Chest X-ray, PA view. Patient: 37 years old, sex M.
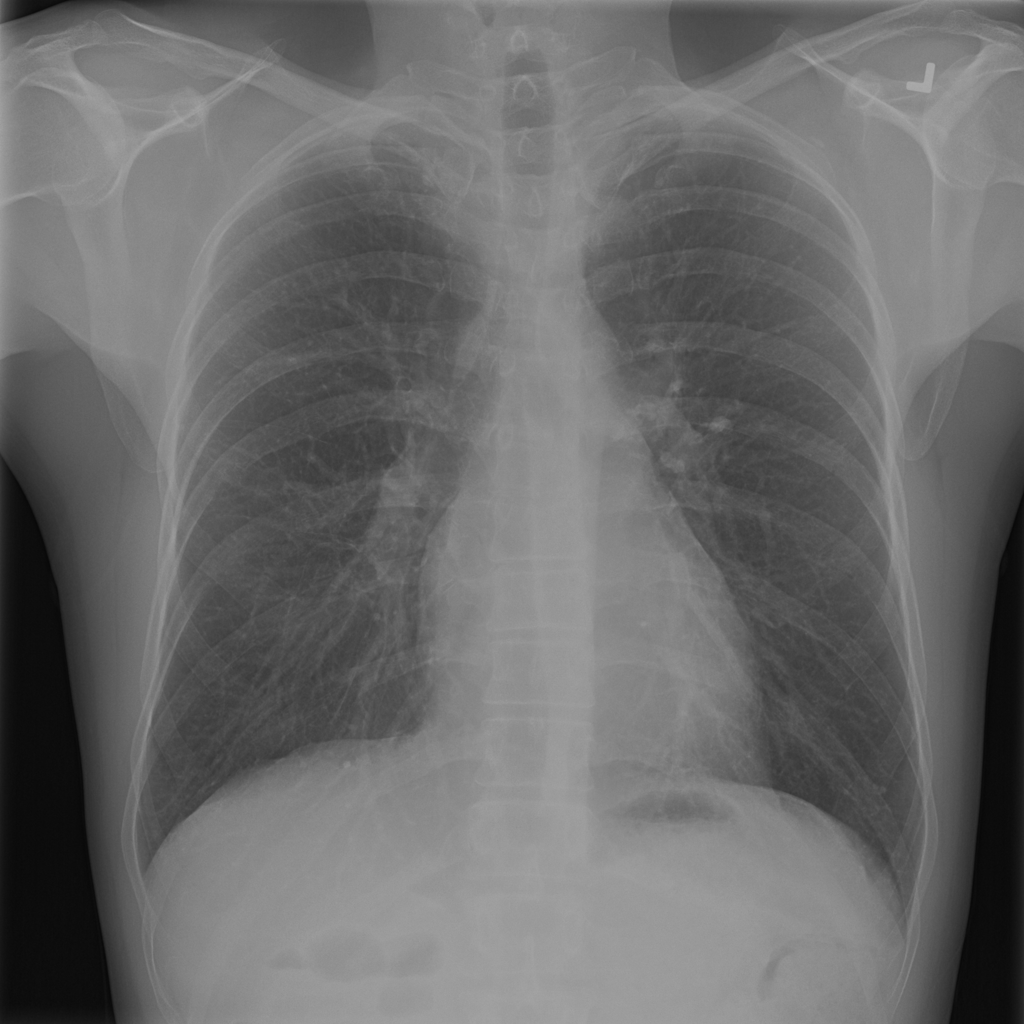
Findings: Infiltration